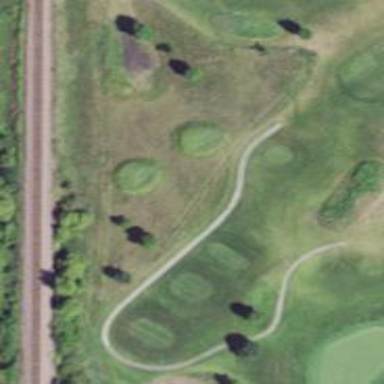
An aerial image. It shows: Rough area on grassy golf course.